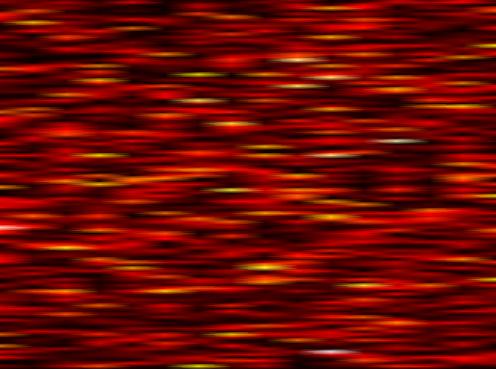
Label: FBMC